Field crop: maize
Growth stage: 2
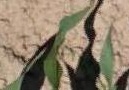
Species: maize